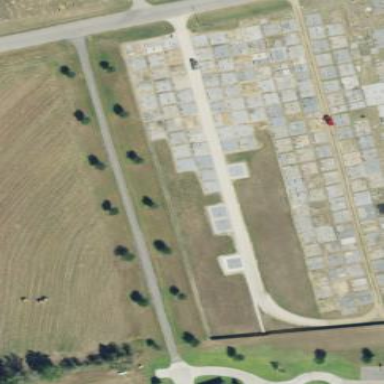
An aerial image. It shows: Cemetery.